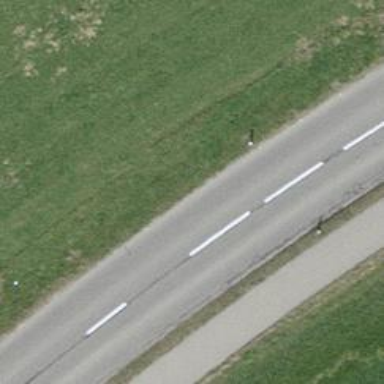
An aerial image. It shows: Secondary road with asphalt surface.